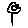
Label: flower